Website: apple
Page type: customer-info-address
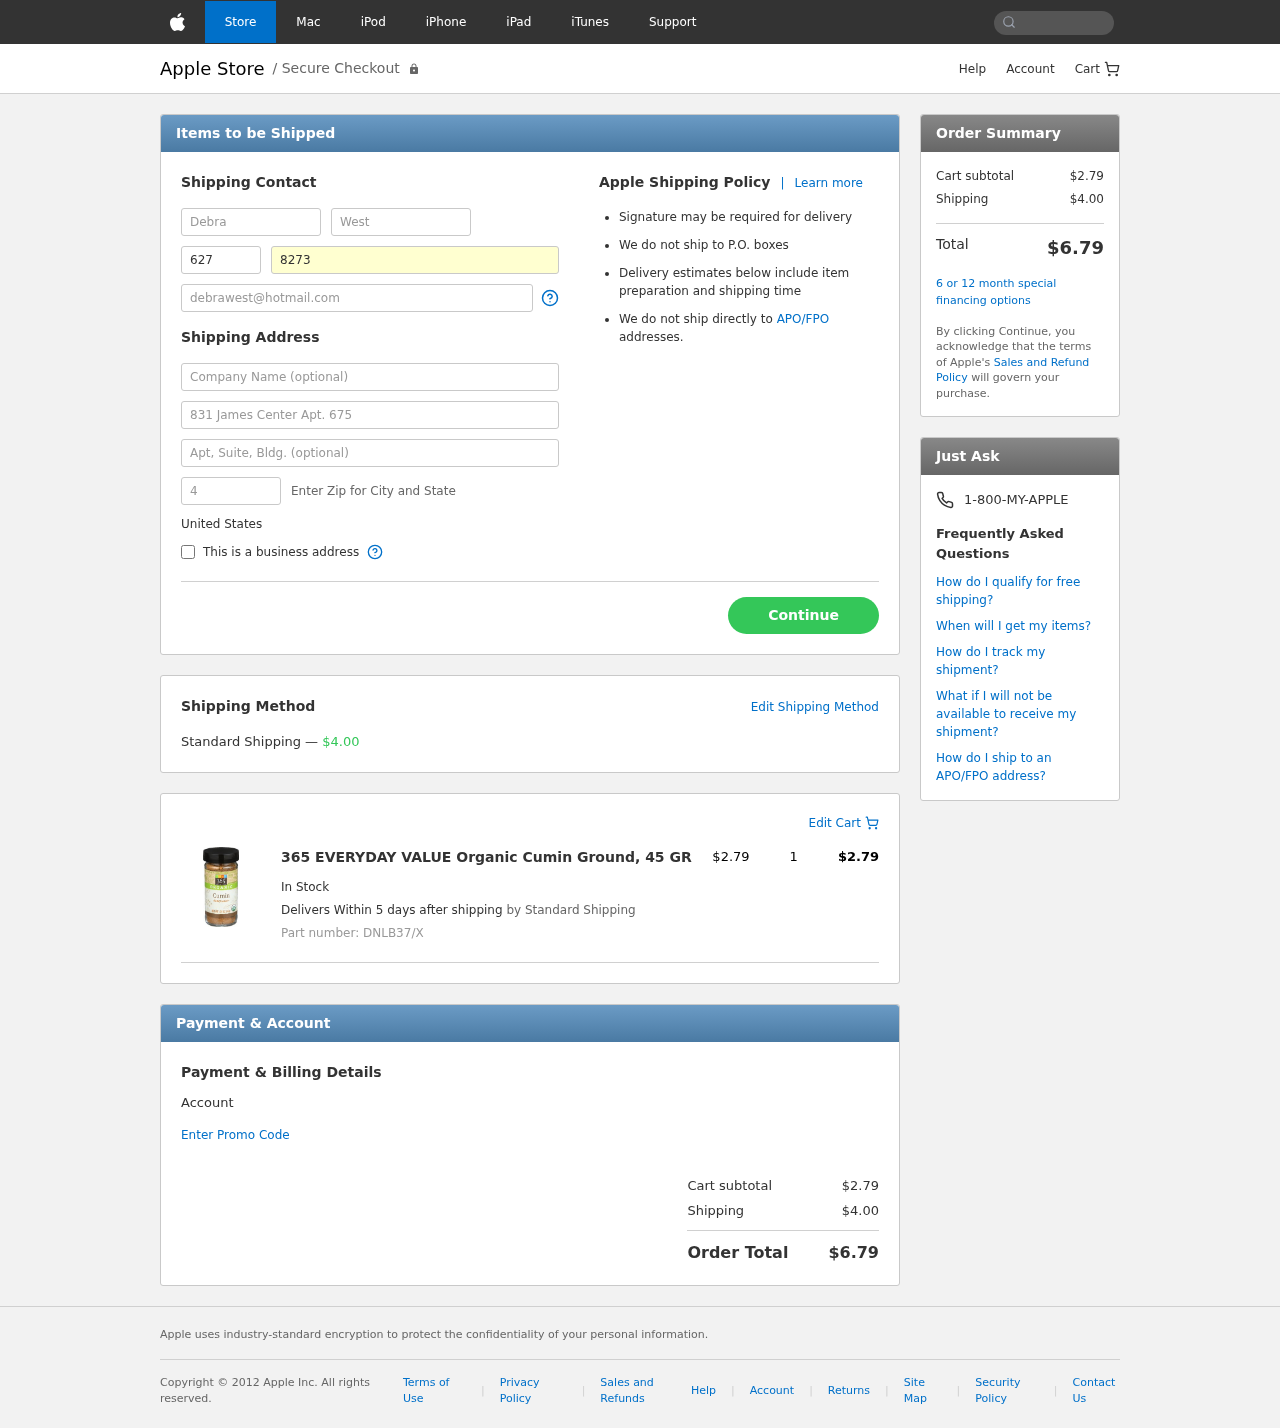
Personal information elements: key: PII_COUNTRY
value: United States
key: PII_FIRSTNAME
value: Debra
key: PII_LASTNAME
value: West
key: PII_PHONE_AREA
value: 627
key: PII_PHONE_LINE
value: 8273
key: PII_EMAIL
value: debrawest@hotmail.com
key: PII_STREET
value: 831 James Center Apt. 675
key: PII_POSTCODE
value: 44335
Product elements: key: PRODUCT1_NAME
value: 365 EVERYDAY VALUE Organic Cumin Ground, 45 GR
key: PRODUCT1_PRICE
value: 2.79
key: PRODUCT1_QUANTITY
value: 1
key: PRODUCT1_SKU
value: DNLB37/X
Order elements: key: ORDER_SHIPPING_COST
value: $4.00
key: ORDER_ITEM_TOTAL
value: $2.79
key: ORDER_SUBTOTAL
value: $2.79
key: ORDER_TOTAL
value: $6.79